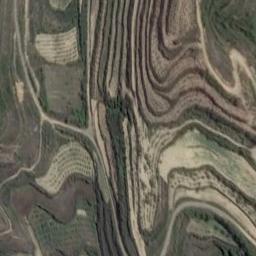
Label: terrace